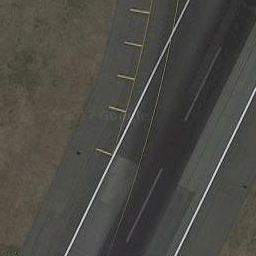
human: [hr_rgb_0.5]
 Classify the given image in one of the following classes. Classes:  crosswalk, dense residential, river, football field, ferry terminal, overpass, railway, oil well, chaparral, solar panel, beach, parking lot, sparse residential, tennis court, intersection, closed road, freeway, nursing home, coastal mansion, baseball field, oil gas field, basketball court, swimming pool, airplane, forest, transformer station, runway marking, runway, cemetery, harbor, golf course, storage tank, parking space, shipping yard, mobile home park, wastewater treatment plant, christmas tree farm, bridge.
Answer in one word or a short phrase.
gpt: runway